Question: I need to generate a chart like this one:

Specifically, I want to show both a positive value and a negative value for a time period (could be an hour, minute, etc.) and display it like this.
I could have sworn I saw something like this on the <URL> the other day, but I can't find it now, and am not even sure what this kind of chart is called.
First, do you know what this kind of chart is called so I can possibly find documentation? Second, is there any way to implement such a chart with the Google Visualization API? If not, is there another common charting solution for web that I can achieve this with?
Thank you for your time.
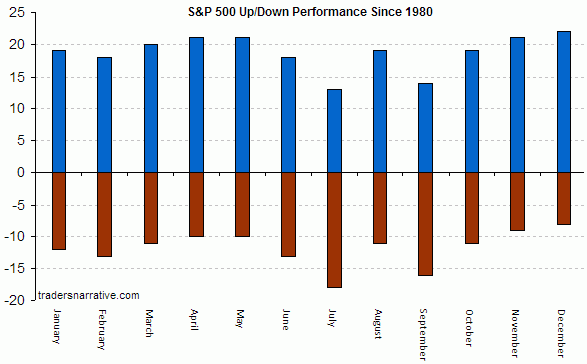
Answer: This is called a "Stacked Bar Chart", and can indeed be created with the Google Visualisation API.
Simply use the "isStacked" property (described here; <URL>.
Here's some sample code (based off the default bar chart example provided by Google and updated to show the use of isStacked and some sample data from your example);
'''
function drawVisualization() {
var data = new google.visualization.DataTable();
data.addColumn('string', 'Month');
data.addColumn('number');
data.addColumn('number');
data.addRows(12);
data.setCell(0, 0, 'January');
data.setCell(1, 0, 'February');
data.setCell(2, 0, 'March');
data.setCell(3, 0, 'April');
data.setCell(4, 0, 'May');
data.setCell(5, 0, 'June');
data.setCell(6, 0, 'July');
data.setCell(7, 0, 'August');
data.setCell(8, 0, 'September');
data.setCell(9, 0, 'October');
data.setCell(10, 0, 'November');
data.setCell(11, 0, 'December');
data.setCell(0, 1, 19);
data.setCell(1, 1, 18);
data.setCell(2, 1, 20);
data.setCell(3, 1, 19);
data.setCell(4, 1, 18);
data.setCell(5, 1, 20);
data.setCell(6, 1, 19);
data.setCell(7, 1, 18);
data.setCell(8, 1, 20);
data.setCell(9, 1, 19);
data.setCell(10, 1, 18);
data.setCell(11, 1, 20);
data.setCell(0, 2, -12);
data.setCell(1, 2, -13);
data.setCell(2, 2, -11);
data.setCell(3, 2, -12);
data.setCell(4, 2, -13);
data.setCell(5, 2, -11);
data.setCell(6, 2, -12);
data.setCell(7, 2, -13);
data.setCell(8, 2, -11);
data.setCell(9, 2, -12);
data.setCell(10, 2, -13);
data.setCell(11, 2, -11);
data.setCell(0, 2, -12);
data.setCell(1, 2, -13);
data.setCell(2, 2, -11);
// Create and draw the visualization.
new google.visualization.ColumnChart(document.getElementById('visualization')).
draw(data,
{title:"S&P 500 Up/Down Performance Since 1980",
width:600, height:400,
isStacked:"true",
legend:"none" }
);
}
'''
And the results...